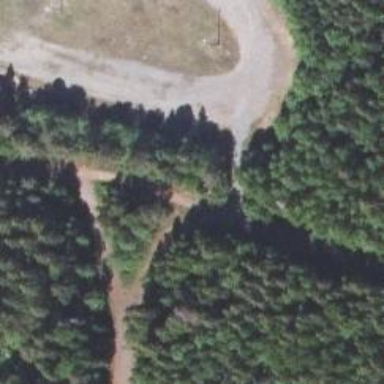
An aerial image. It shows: Track road specifically designed for nordic activities. The track is groomed for both classic and skating styles.